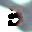
Label: 3